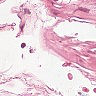
Metastatic tissue present: no